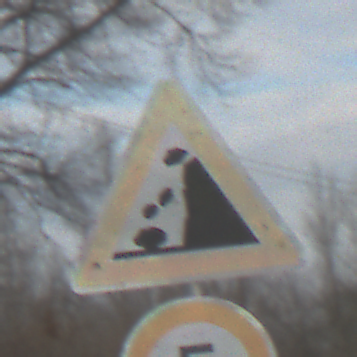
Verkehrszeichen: SteinschlagRechts
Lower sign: Geschwindigkeit5
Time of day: MorningAfternoon
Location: Outdoor (Nature)
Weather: PartlyCloudy
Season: Autumn
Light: Natural